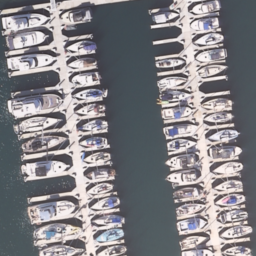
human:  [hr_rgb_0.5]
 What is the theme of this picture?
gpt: harbor

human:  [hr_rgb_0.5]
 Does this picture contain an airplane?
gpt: no

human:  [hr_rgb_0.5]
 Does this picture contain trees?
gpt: no

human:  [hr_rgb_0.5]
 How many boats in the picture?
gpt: fifty-four

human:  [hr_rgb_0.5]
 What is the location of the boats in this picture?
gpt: left and right